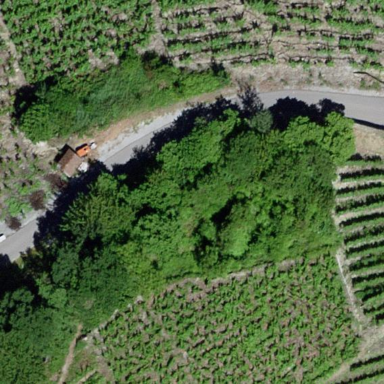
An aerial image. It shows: Orchard.